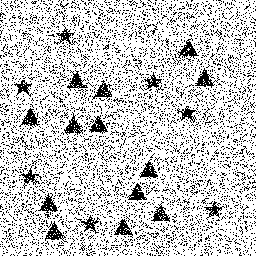
Squares: 0
Triangles: 13
Stars: 7
Total shapes: 20